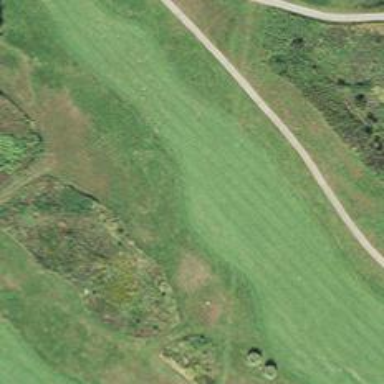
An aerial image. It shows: Golf hole.